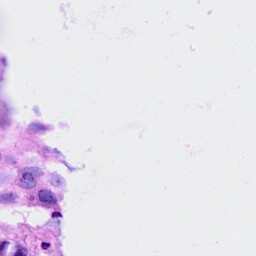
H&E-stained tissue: Breast